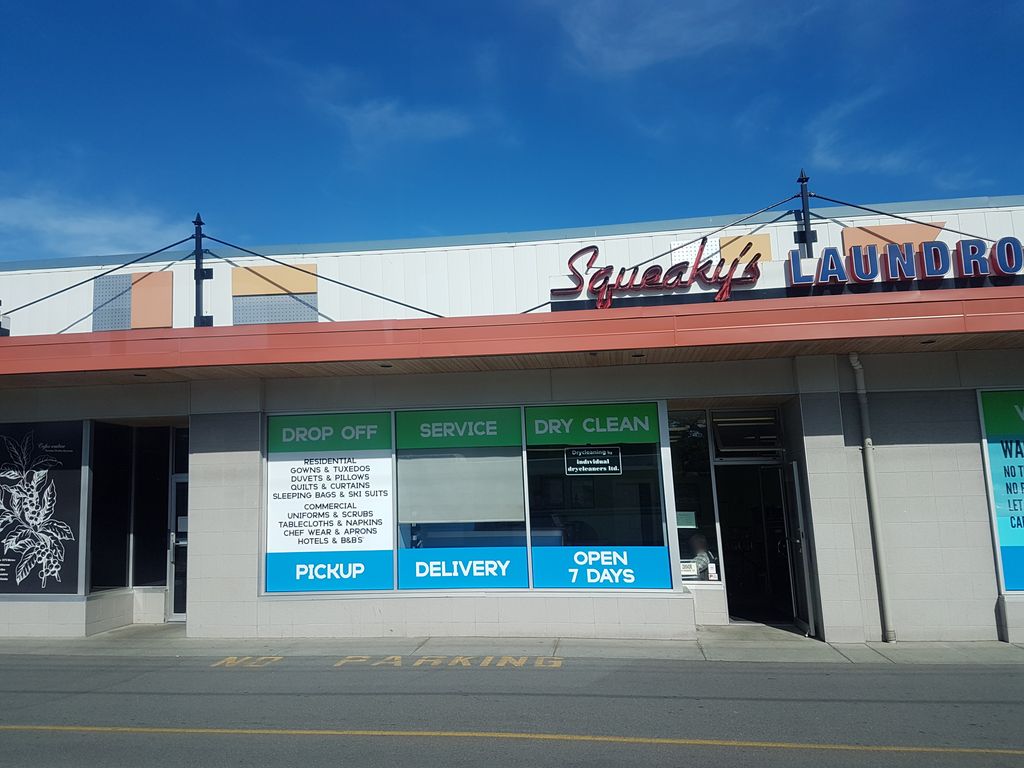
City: victoria